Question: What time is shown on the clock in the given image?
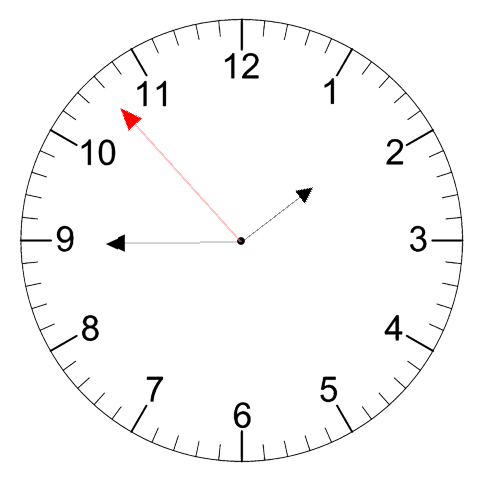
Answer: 01:44:53